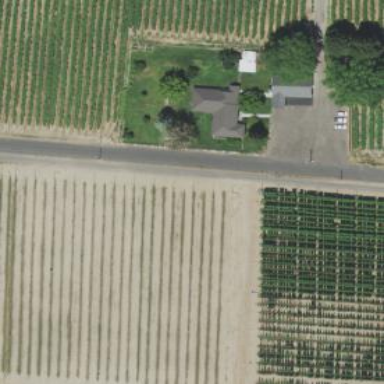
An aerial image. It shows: Vineyard with grape crops.